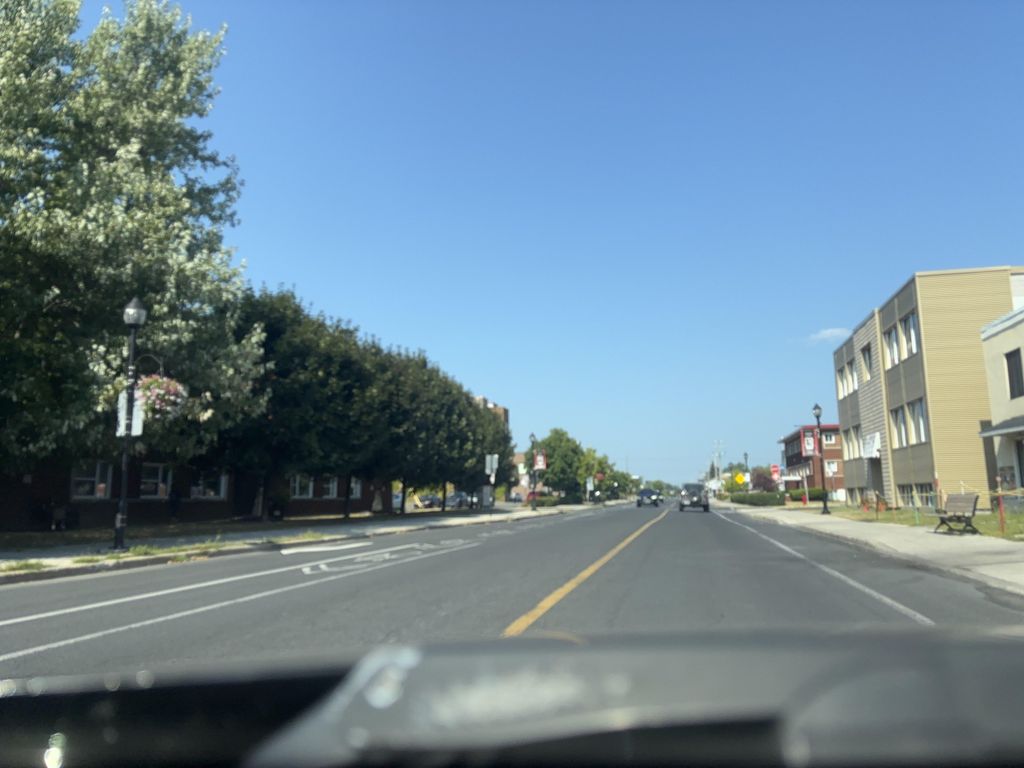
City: montreal